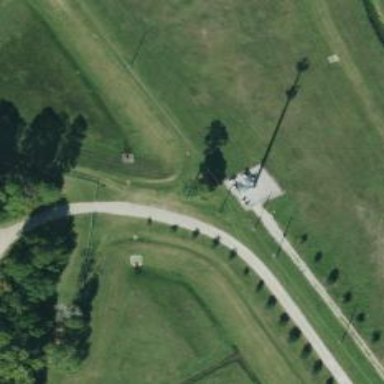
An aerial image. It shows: Man-made mast used for communication purposes.